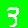
Digit: 3